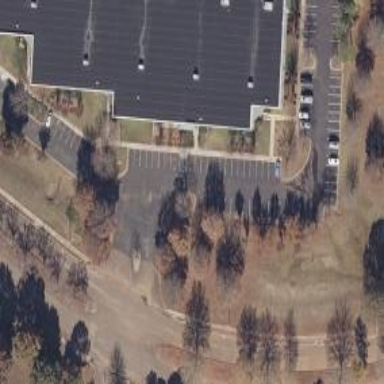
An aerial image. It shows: Parking space is available.